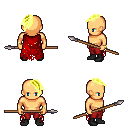
a pixel art fantasy rpg character, male body template, human, tanned skin, red tattered cape, red pants, gold long mohawk hairstyle, bracelets, black shoes, spear, four views (front, back, left, right), 2x2 character sprite sheet, small pixel art, hard edges, no anti-aliasing